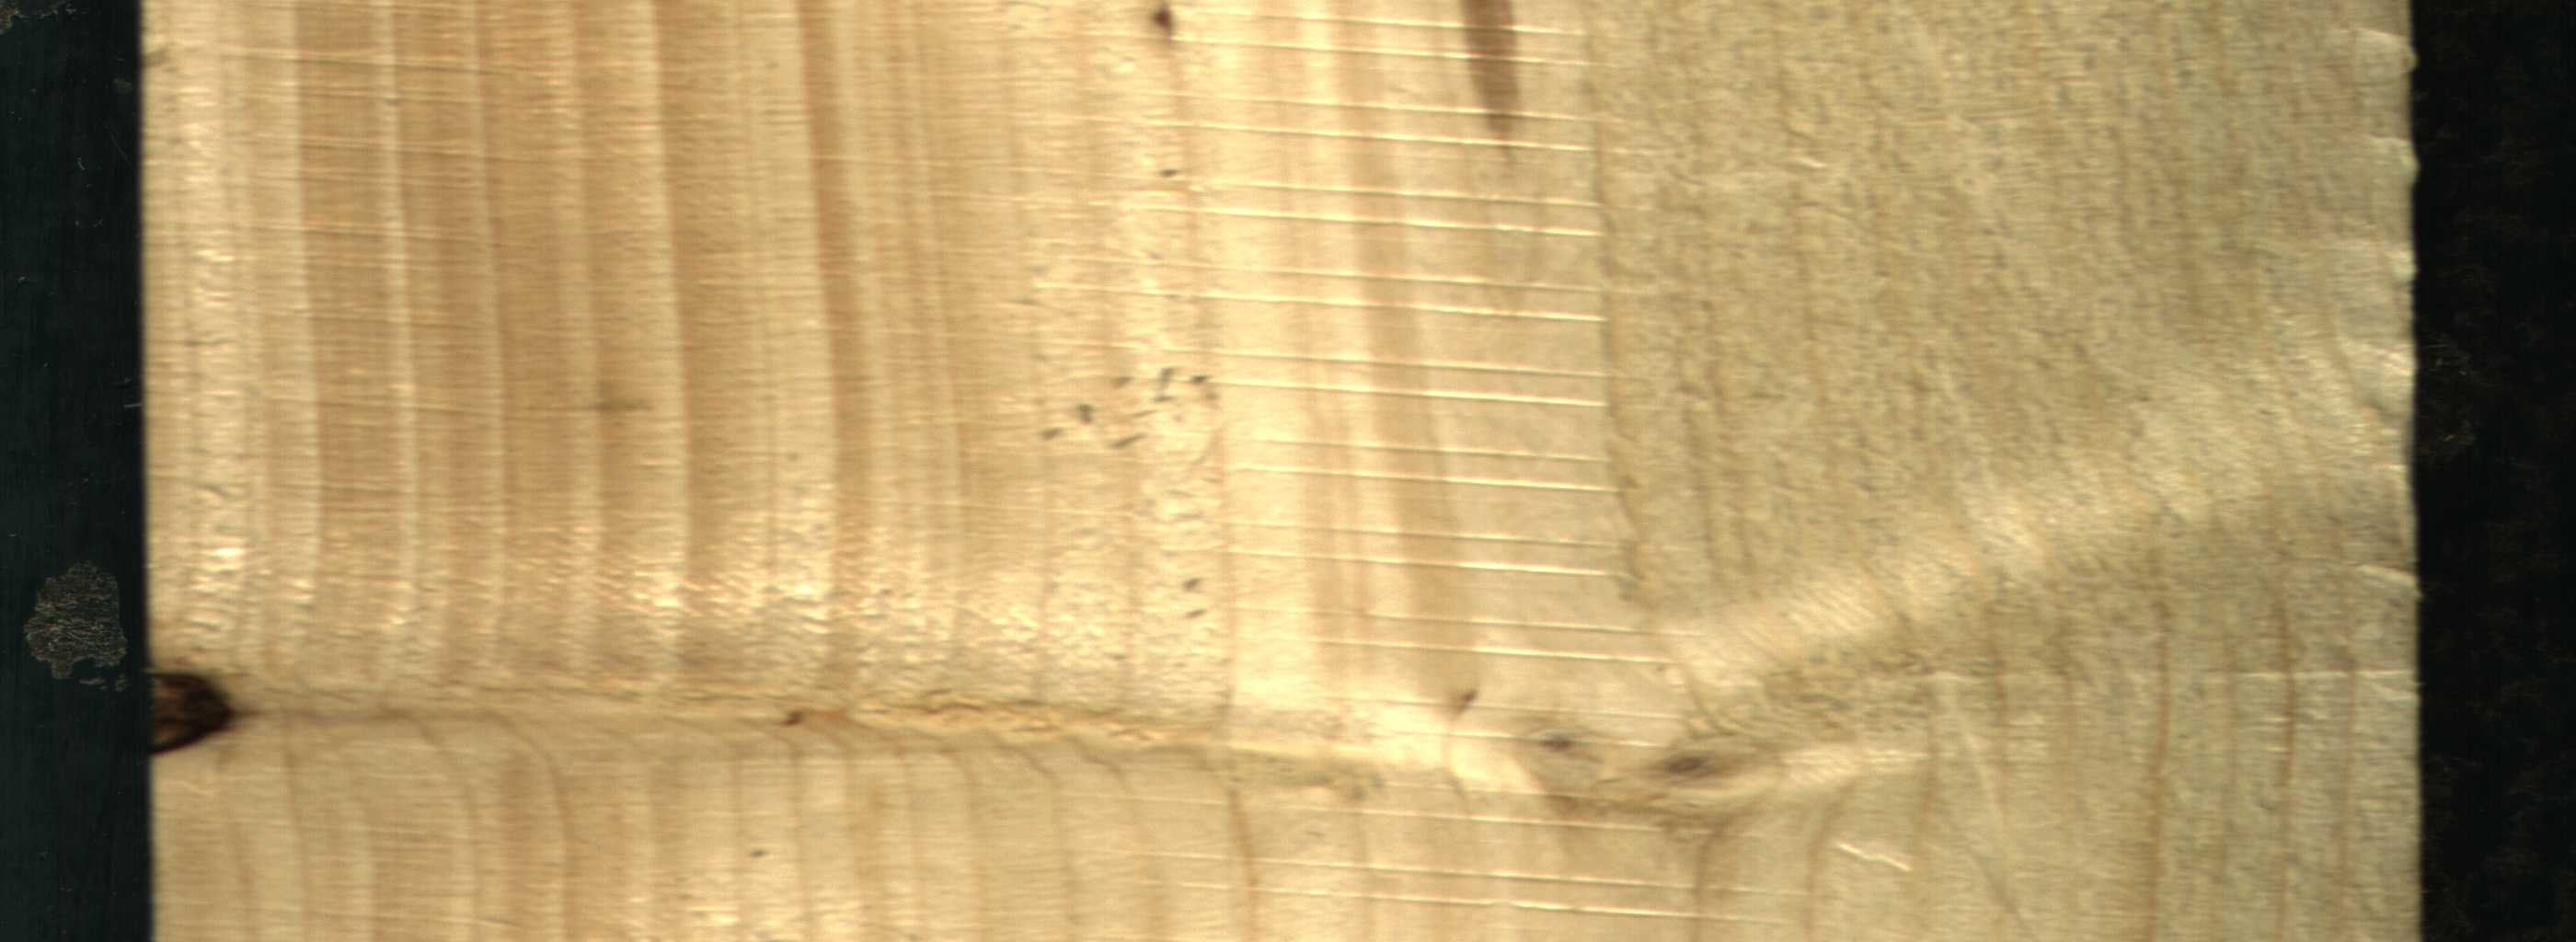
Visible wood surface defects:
Marrow
Knot_missing
Live_Knot
Live_Knot